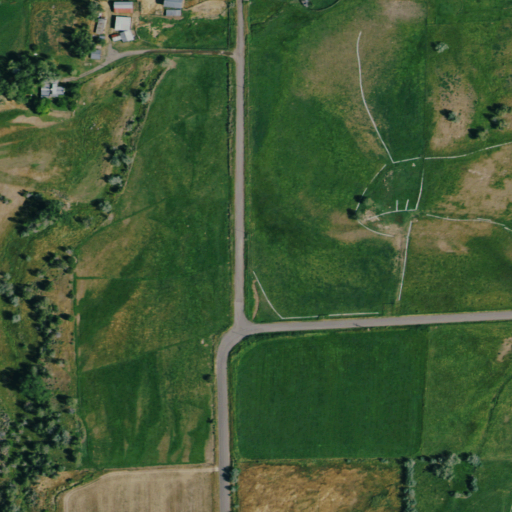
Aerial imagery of valley in Colorado named King Gulch containing cultivated crops, open development, woody wetlands, herbaceous wetlands, low intensity development, deciduous forest, and shrub